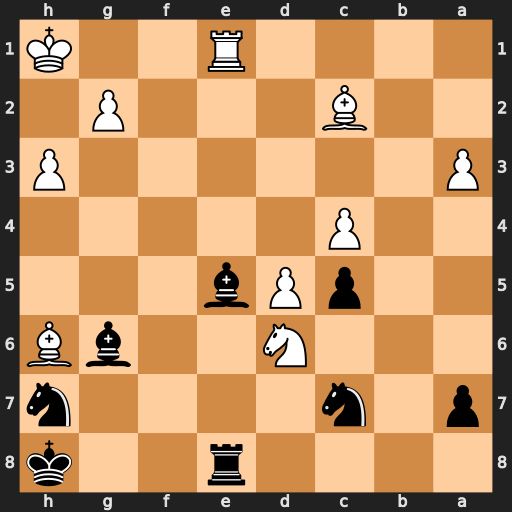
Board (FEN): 4r2k/p1n4n/3N2bB/2pPb3/2P5/P6P/2B3P1/4R2K
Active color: b
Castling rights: -
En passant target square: -
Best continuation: Bxd6 Rxe8+ Bxe8